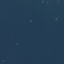
Land use / land cover class: SeaLake